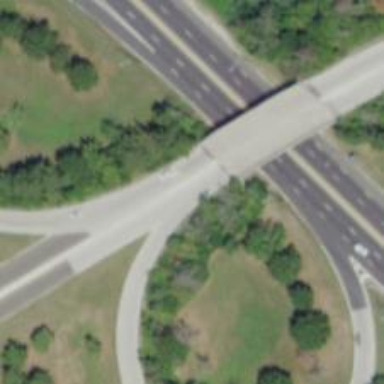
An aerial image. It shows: Trunk link highway.